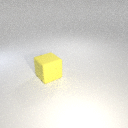
large yellow rubber cube